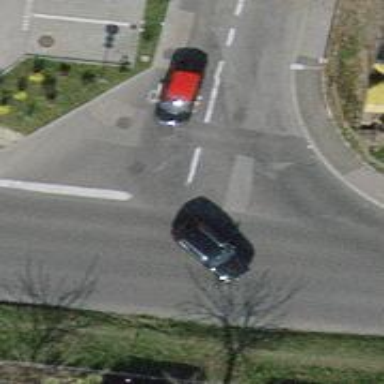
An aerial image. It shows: Road with stop sign.